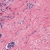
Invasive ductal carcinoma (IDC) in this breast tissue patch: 0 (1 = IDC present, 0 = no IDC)